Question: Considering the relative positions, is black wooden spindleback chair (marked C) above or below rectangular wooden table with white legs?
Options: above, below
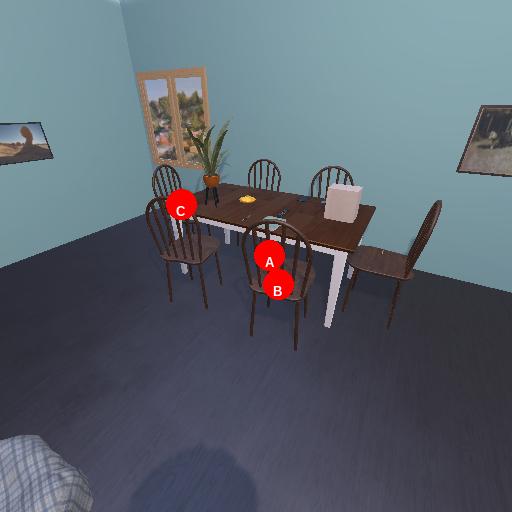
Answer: above